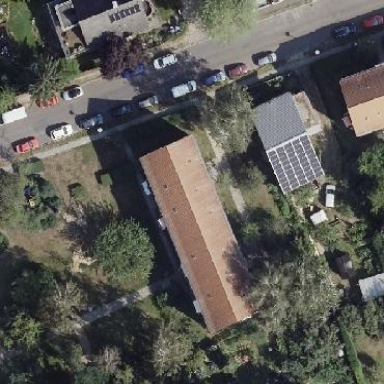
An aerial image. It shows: Gabled roof adorns the apartments building.